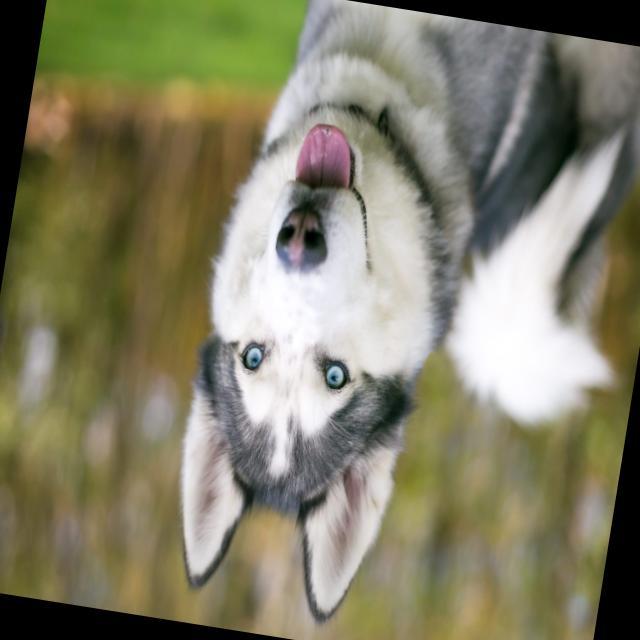
Healthy canine skin — no visible lesions, inflammation, or abnormalities. The skin and coat appear normal.